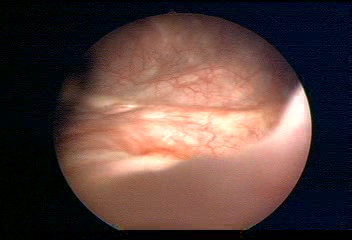
Modality: WLC
Class: Normal mucosa
Bladder cancer association: No